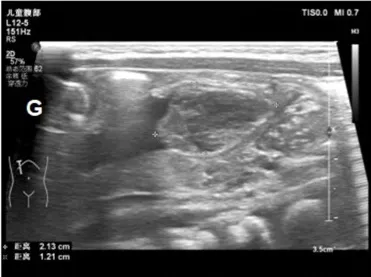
Reduction in the size of the umbilical vein thrombus at day 16.
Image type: radiology (ultrasound)